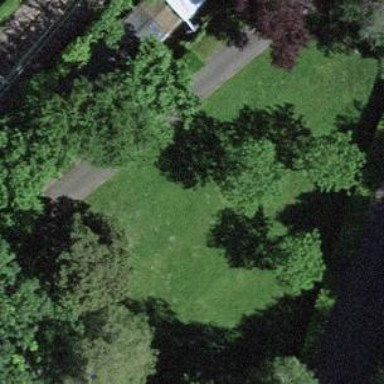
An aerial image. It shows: Park.